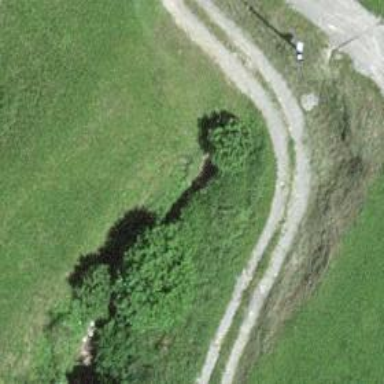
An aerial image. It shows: Culvert tunnel.